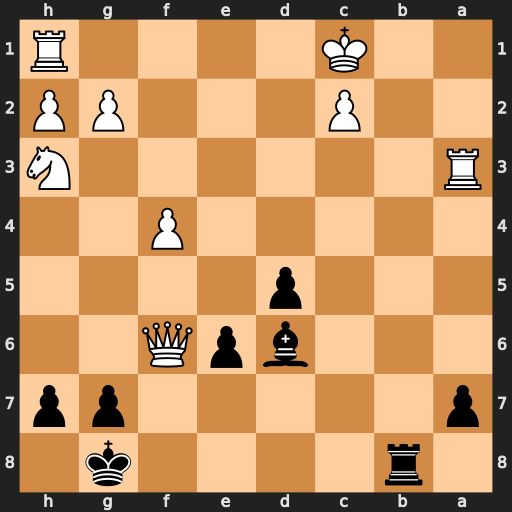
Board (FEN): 1r4k1/p5pp/3bpQ2/3p4/5P2/R6N/2P3PP/2K4R
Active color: b
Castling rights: -
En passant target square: -
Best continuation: Bxa3+ Kd2 gxf6